Question: I am trying to make the shape below in CSS. Any ideas how to do this? Or know a tutorial site that can help? I am talking about the tag like shapes that are yellow.

Also secondly does anyone know how to make a shape with css that is a square/rectangle that has two rounded edges at the bottom but right angled corners at the top?
Thanks!
James
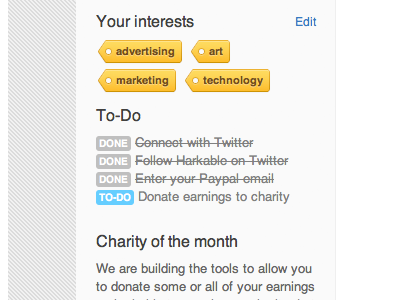
Answer: Yes; you can do this with pure 'CSS' & with 'gradient' also.
Check this <URL>
with border & circle <URL>
you can adjust the 'css' as per your requirement like this <URL>